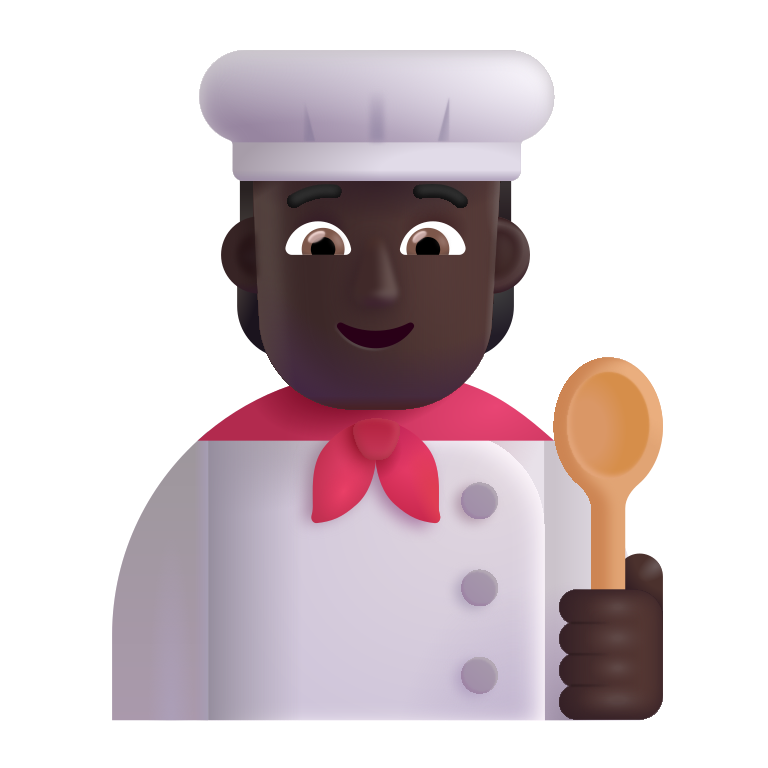
cook color dark